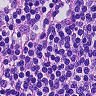
Metastatic tissue present: no